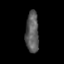
Tissue: skin
Cell type: Epithelial cells
Senescence score: 0.2586
Nuclear area (px): 528
Mean DAPI intensity: 91.759